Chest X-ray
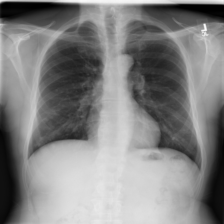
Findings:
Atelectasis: negative
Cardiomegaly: negative
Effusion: negative
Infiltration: negative
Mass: negative
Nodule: negative
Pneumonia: negative
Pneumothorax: negative
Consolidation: negative
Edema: negative
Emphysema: negative
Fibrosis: negative
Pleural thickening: negative
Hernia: negative